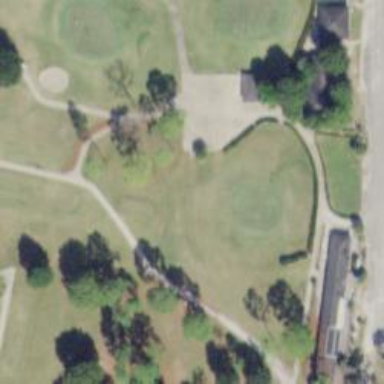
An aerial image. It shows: Path for golf carts.